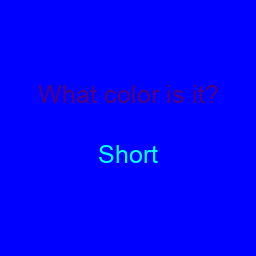
Color: cyan
Background color: blue
Question text color: indigo